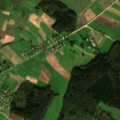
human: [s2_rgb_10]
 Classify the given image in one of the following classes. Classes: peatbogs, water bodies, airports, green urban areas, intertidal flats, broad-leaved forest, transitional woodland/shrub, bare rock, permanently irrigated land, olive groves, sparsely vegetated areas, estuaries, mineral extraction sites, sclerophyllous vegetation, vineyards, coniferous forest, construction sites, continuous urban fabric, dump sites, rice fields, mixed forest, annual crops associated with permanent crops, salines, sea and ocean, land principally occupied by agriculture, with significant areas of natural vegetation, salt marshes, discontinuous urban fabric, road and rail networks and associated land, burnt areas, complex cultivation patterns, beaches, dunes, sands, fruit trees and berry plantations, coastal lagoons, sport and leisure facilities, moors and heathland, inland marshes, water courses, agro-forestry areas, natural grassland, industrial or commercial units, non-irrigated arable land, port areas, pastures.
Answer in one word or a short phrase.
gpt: discontinuous urban fabric, non-irrigated arable land, pastures, complex cultivation patterns, mixed forest